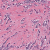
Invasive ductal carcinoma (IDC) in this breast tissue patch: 1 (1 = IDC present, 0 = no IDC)